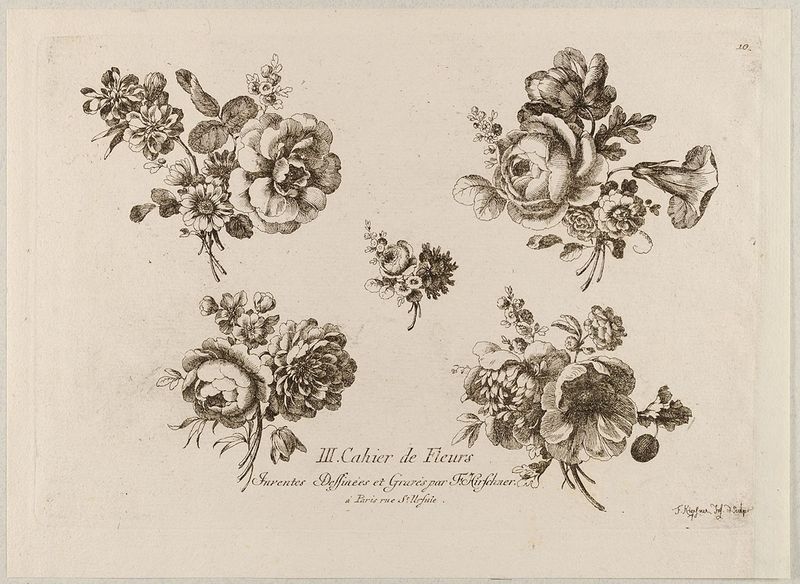
Titel: Vier kleine Blumensträuße, Blatt 10 aus der Folge 'III. Cahier de Fleurs Inventes Dessinées et Gravés par F. Kirschner à Paris rue St. Ursule'
Künstler: Friedrich Kirschner
Standort: Hamburg
Institution: Museum für Kunst und Gewerbe Hamburg
Schlagwörter: blumen, zeichnung, blüten, rosen, grafik, graphik, französisch, fotografie, photographie, druckgraphik, druckgrafik, radierung, pfingstrosen, gebinde, schnittblumen, reproduktionen, druckerzeugnisse, blüte, blumenstrauß, ornamentstich, vorlageblätter